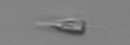
Label: Calciopappus